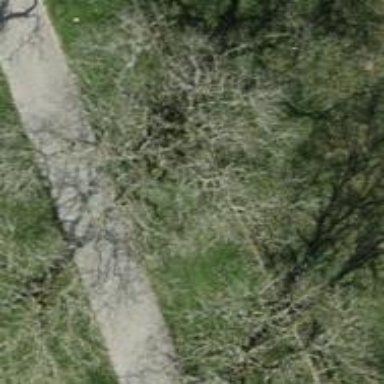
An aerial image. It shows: Row of trees in natural setting.